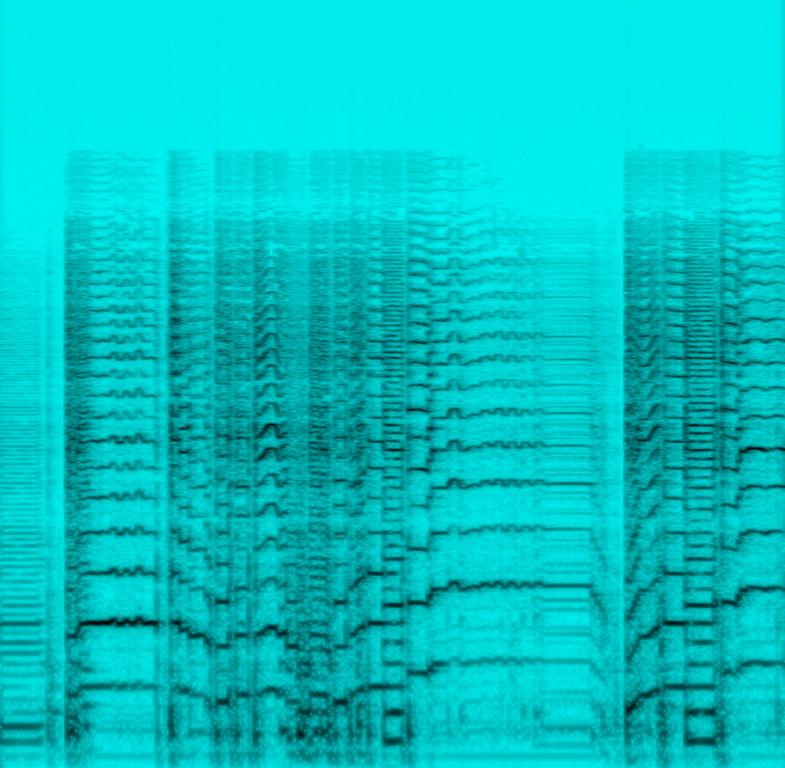
The song is an instrumental. The tempo is medium with an electric guitar playing a blues solo with an effects pedal and amplifier. The solo is heartfelt and has a lot of soul and spirit to it. The audio quality is bad.